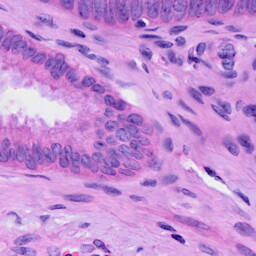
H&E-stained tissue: Cervix